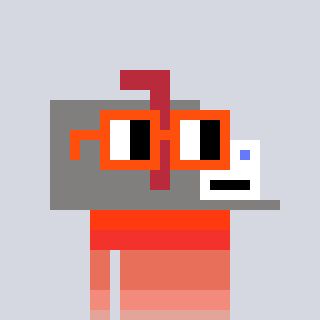
a pixel art character with square orange glasses, a mailbox-shaped head and a darkbrown-colored body on a cool background